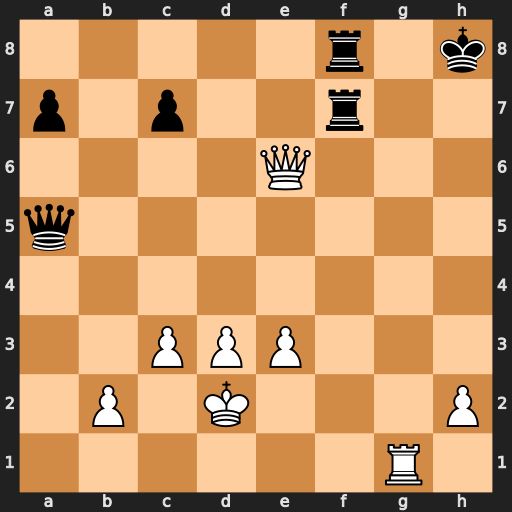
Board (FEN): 5r1k/p1p2r2/4Q3/q7/8/2PPP3/1P1K3P/6R1
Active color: w
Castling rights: -
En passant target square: -
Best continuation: Qh6+ Rh7 Qxf8#